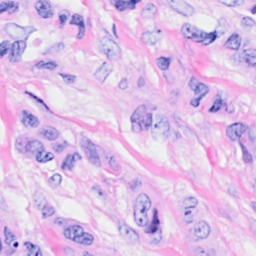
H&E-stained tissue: Breast